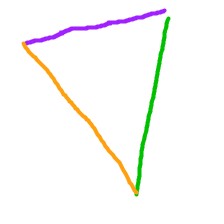
Shape: triangle